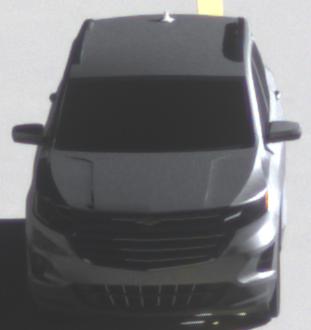
Make: Chevrolet
Model: Equinox
Detailed model: Gen. 2
Model produced from: 2015
Model produced until: 2017
Doors: 5
Color: gray
Road condition: dry road
Daytime: morning or afternoon
Contrast: high contrast